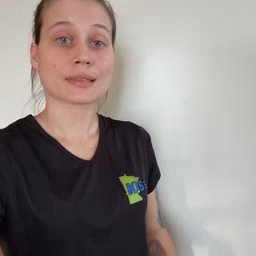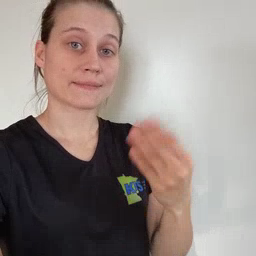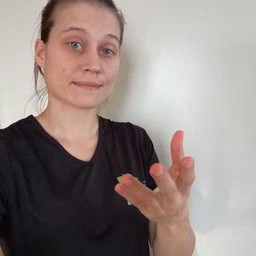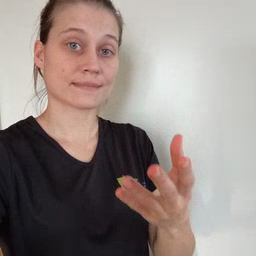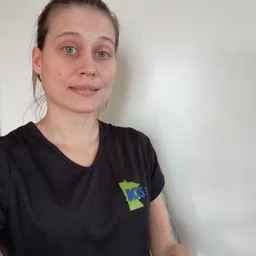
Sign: give